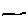
Label: line